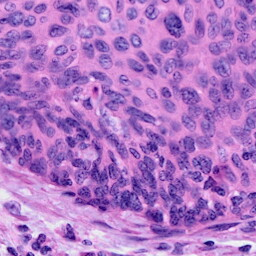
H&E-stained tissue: Cervix